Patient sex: M
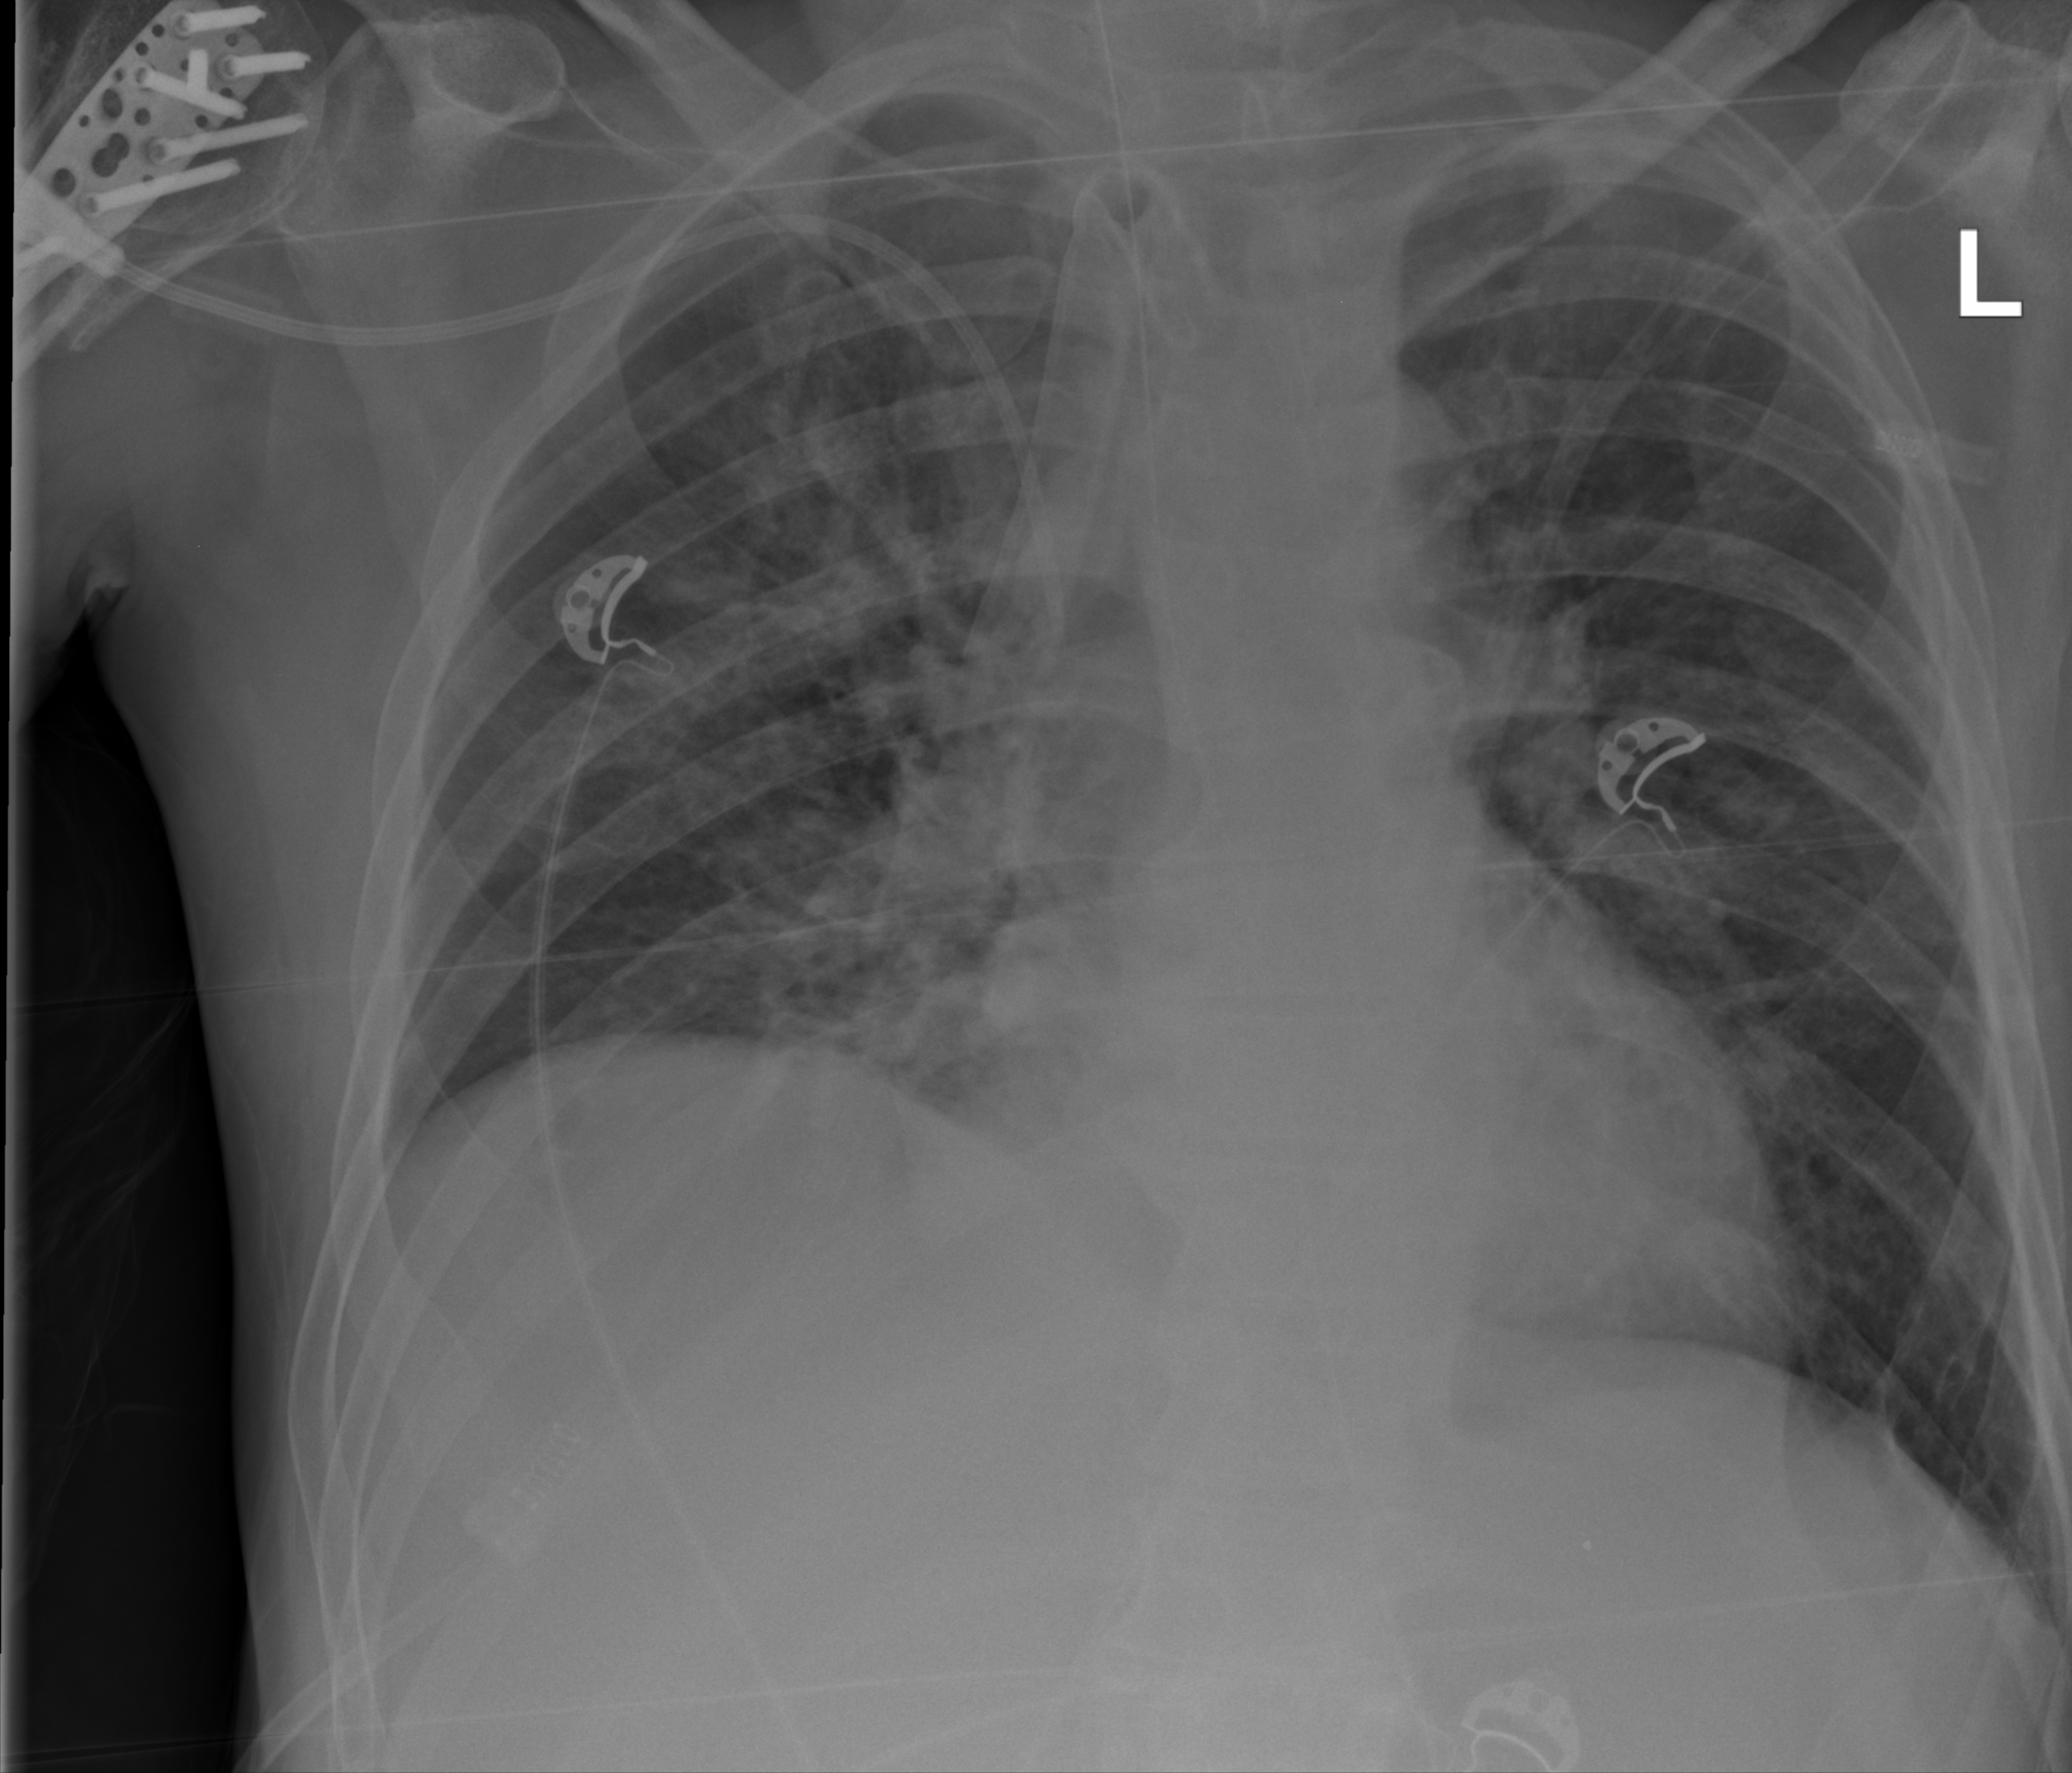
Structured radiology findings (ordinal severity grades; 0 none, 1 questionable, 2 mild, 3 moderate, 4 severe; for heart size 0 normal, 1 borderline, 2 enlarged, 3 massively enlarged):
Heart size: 0
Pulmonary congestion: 0
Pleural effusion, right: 1
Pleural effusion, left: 0
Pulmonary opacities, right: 3
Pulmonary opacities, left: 1
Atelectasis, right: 2
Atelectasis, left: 0